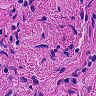
Metastatic tissue present: no